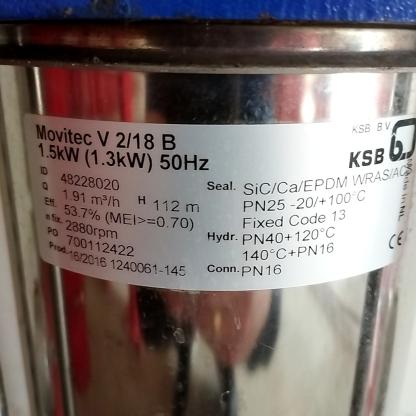
Klasa: tabliczka-znamionowa